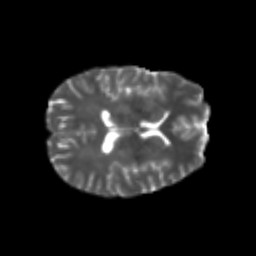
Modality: T2w
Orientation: axial
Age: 22
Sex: female
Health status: healthy
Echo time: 0.074 s